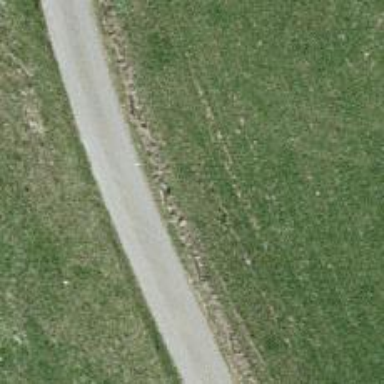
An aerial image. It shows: Track with grade1 tracktype.